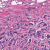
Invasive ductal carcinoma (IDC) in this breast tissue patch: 0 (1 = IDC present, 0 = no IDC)